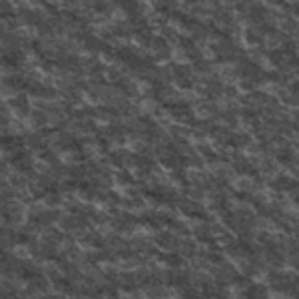
Label: frost